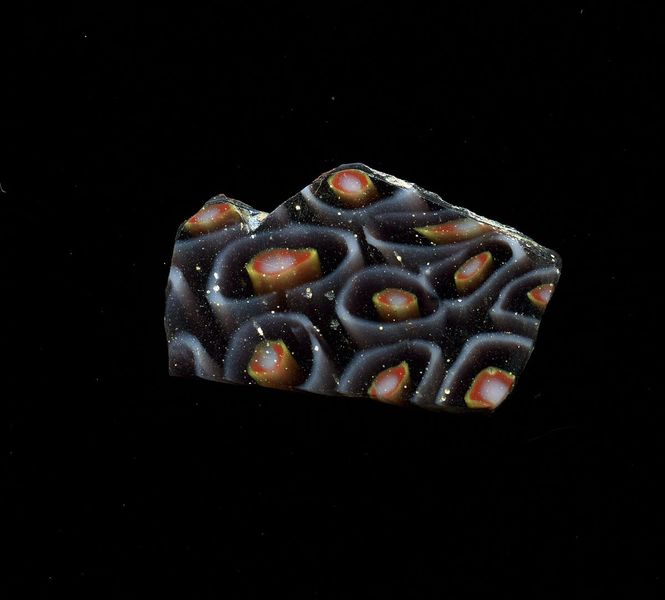
Titel: Fragment eines Gefäßes
Standort: Hamburg
Institution: Museum für Kunst und Gewerbe Hamburg
Schlagwörter: glas, antike, technik, kaiserzeit, aufbewahrung, blumenornamente, gefäß, behälter, frühe kaiserzeit, prinzipat, römische, millefiori, mittlere, späte